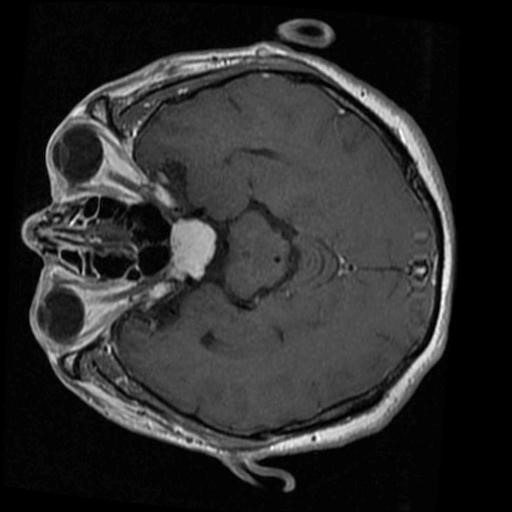
Label: brain_menin